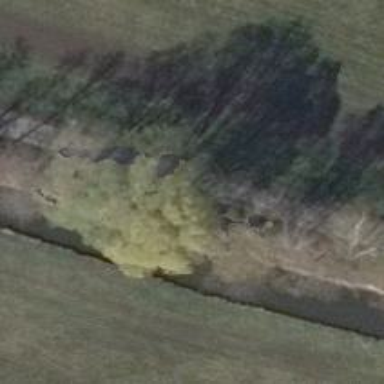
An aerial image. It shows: Row of deciduous broadleaved trees.